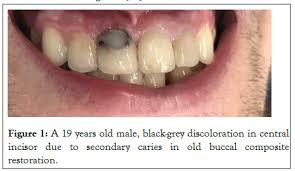
Condition: Tooth Discoloration